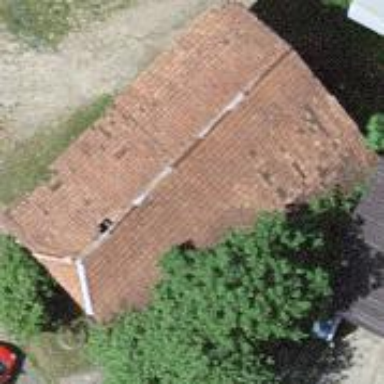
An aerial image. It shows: Barn.